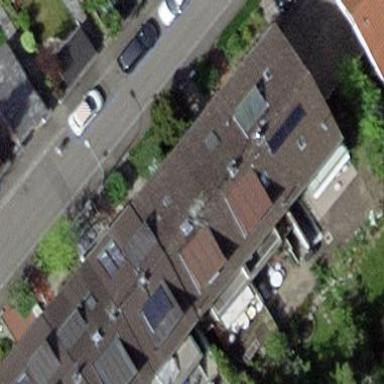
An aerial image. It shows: Terrace building.